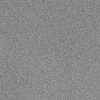
Atmospheric dust classification: dusty